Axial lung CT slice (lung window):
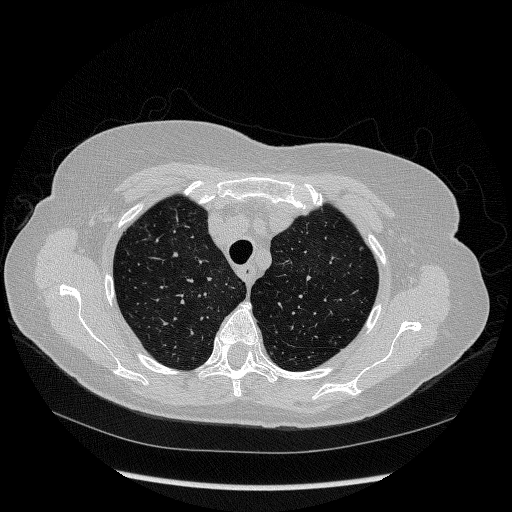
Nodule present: no